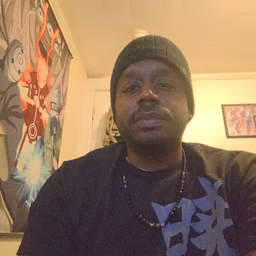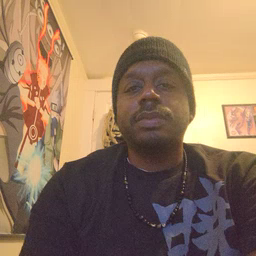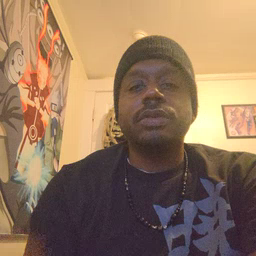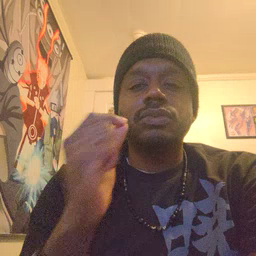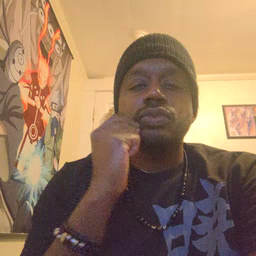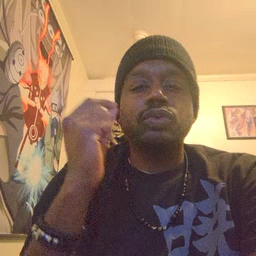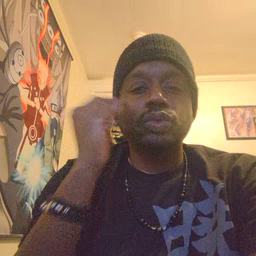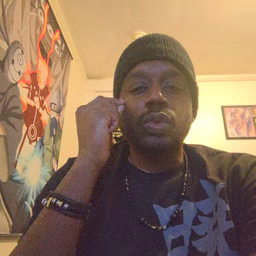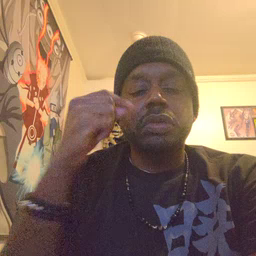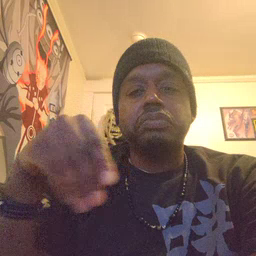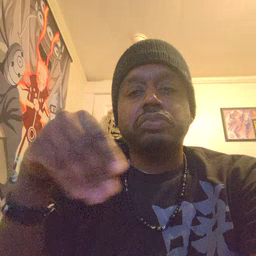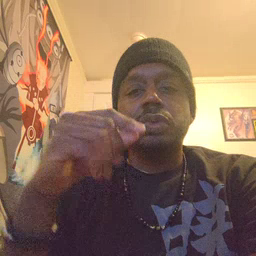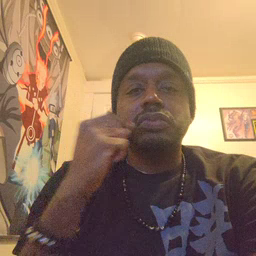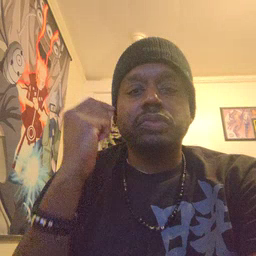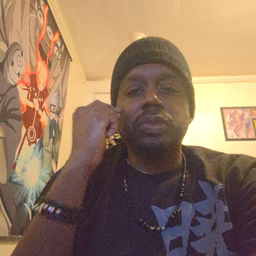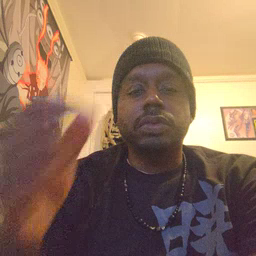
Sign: store